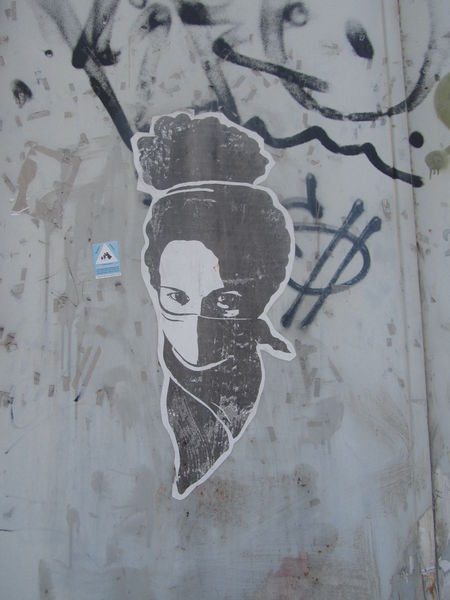
Titel: Girl
Standort: München
Schlagwörter: weiß, frau, frisur, schwarz, zeichnung, blick, tuch, augen, striche, tusche, maske, tinte, verschleiert, vermummt, schablone, grafitti, gesiht, schwarzz, möh?